Question: I am working on a PHP based website which is using Twitter Bootstrap 2. I am pulling the users from MySQL database and trying to display them in multiple frames/items of carousel on a screen rather than a single item using 'while' loop.
This is what my carousel looks like at present, as you will notice is not supposed to appear the way it is right now and is only supposed to appear when i click on arrow on right side of the carousel.

This is what my php code looks like
'''
<div class="carousel slide" id="myCarousel">
<h4 class="carousel-title">Text title</h4>
<div class="carousel-inner">
<?php
while ($row = $query->fetch(PDO::FETCH_ASSOC)) {
?>
<div class="item active">
<div class="span3 mef-3">
<div class="about portrait">
<div class="tooltip-demo">
<a href="#" rel="tooltip" data-placement="top" data-toggle="tooltip"
data-title="">
<img class="img-circle" width="180" height="200" data-src="holder.js/360x270"
alt="270x280"
style="" src="assets/img/adviser.png"></a>
</div>
<div class="caption">
<h3 class="name" style="text-align: center"><?php echo $row['fname']." ".$row['lname'] ?></h3>
<p style="text-align: center">
Specialities</p>
</div>
<div class="mefradio">
<input type="radio" name="adviser" id="adviser" value='<?php echo $row['user_id']."|".$row['fname']." ".$row['lname'] ?>'><br>
</div>
</div>
</div>
</div>
<?php
}
?>
</div>
<a data-slide="prev" href="#textCarousel" class="left carousel-control">"</a>
<a data-slide="next" href="#textCarousel" class="right carousel-control">"</a>
</div>
'''
I will really appreciate any guidance on how to get it to work
This is the updated code that is working, thanks to
'''
<div class="carousel slide" id="myCarousel">
<h4 class="carousel-title">Text title</h4>
<div class="carousel-inner">
<?php
$i = 1;
$next_item = true;
while ($row = $query->fetch(PDO::FETCH_ASSOC)) {
if ($i == 1) {
echo '<div class="item active">';
} elseif ($next_item == true) {
echo '<div class="item">';
}
?>
<div class="span3 mef-3">
<div class="about portrait">
<div class="tooltip-demo">
<a href="#" rel="tooltip" data-placement="top" data-toggle="tooltip"
data-title="">
<img class="img-circle" width="180" height="200" data-src="holder.js/360x270"
alt="270x280"
style="" src="assets/img/adviser.png"></a>
</div>
<div class="caption">
<h3 class="name"
style="text-align: center"><?php echo $row['fname'] . " " . $row['lname'] ?></h3>
<p style="text-align: center">
Specialities</p>
</div>
<div class="mefradio">
<input type="radio" name="adviser" id="adviser"
value='<?php echo $row['user_id'] . "|" . $row['fname'] . " " . $row['lname'] ?>'><br>
</div>
</div>
</div>
<?php
$next_item = false;
if ($i % 4 == 0) {
echo '</div>';
$next_item = true;
}
$i++;
}
?>
</div>
<a data-slide="prev" href="#myCarousel" class="left carousel-control">"</a>
<a data-slide="next" href="#myCarousel" class="right carousel-control">"</a>
</div>
'''
The JS that needs to go with this is as following
'''
<script>
$(document).ready(function(){
$('#myCarousel').carousel({
pause: true,
interval: false
});
});
$('#myCarousel').on('slid', '', function() {
var $this = $(this);
$this.find('.carousel-control').show();
if($('.carousel-inner .item:first').hasClass('active')) {
$this.find('.left.carousel-control').hide();
} else if($('.carousel-inner .item:last').hasClass('active')) {
$this.find('.right.carousel-control').hide();
}
});
</script>
'''
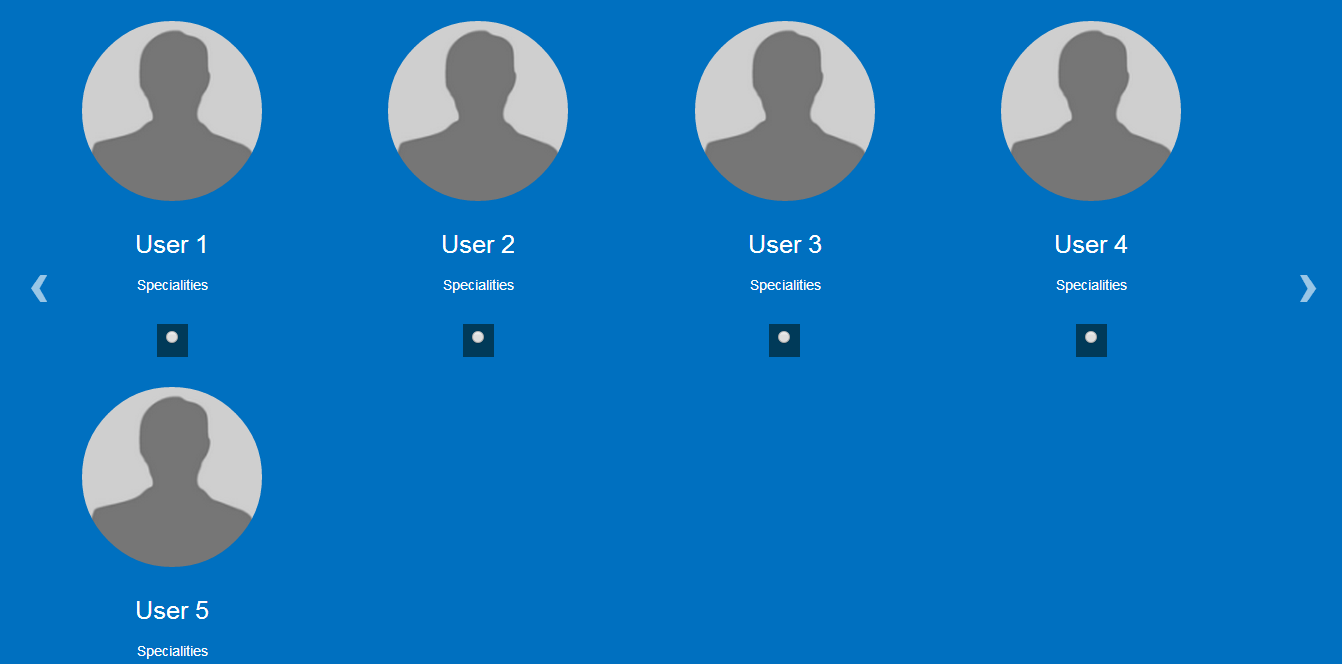
Answer: ### Updated:
As per the way Bootstrap 2.3 carousel works, multiple items like the way you have done won't show 4 items in a row and only one '.item' class can have an '.active' class to it, so here's what we would do:
'''
<div class="item active">
<div class="span3"></div>
<div class="span3"></div>
<div class="span3"></div>
<div class="span3"></div>
</div>
<div class="item">
<div class="span3"></div>
<div class="span3"></div>
<div class="span3"></div>
<div class="span3"></div>
</div>
'''
That's how we are going to structure your elements to look like. So code in:
'''
<!-- code follows -->
<div class="carousel-inner">
<?php
$i = 1;
$next_item = true;
while ($i < 10)
{
if ($i == 1)
{
echo '<div class="item active">';
}
elseif ($next_item == true)
{
echo '<div class="item">';
}
?>
<div class="span3 mef-3">
<!-- code follows -->
</div>
<?php
$next_item = false;
if ($i % 4 == 0)
{
echo '</div>';
$next_item = true;
}
$i++;
}
?>
'''
Also, since you name your carousel as 'id=myCarousel', your prev and next button's 'href' should be 'href="#myCarousel"' and not 'href="#textCarousel"'.
Here's a <URL> of what it looks like.